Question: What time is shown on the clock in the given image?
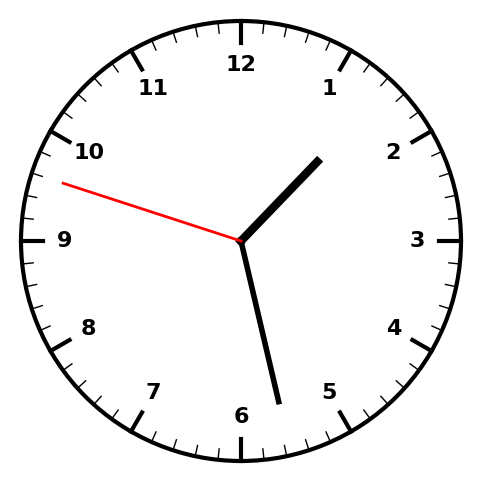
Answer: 01:27:48